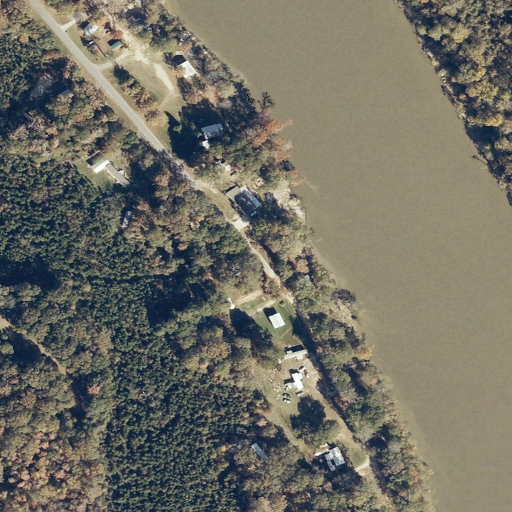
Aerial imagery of cliff(s) in Alabama named Murphys Bluff containing open water, mixed forest, open development, shrub, evergreen forest, woody wetlands, low intensity development, herbaceous wetlands, barren land, grassland, and medium intensity development